Interaction volume radius: 5 \u00c5
Interaction volume height: 10 \u00c5
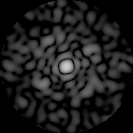
Disorder parameter: 0.8473